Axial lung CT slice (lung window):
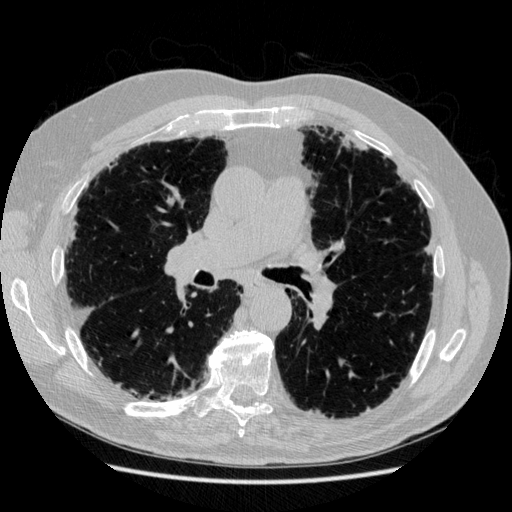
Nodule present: no